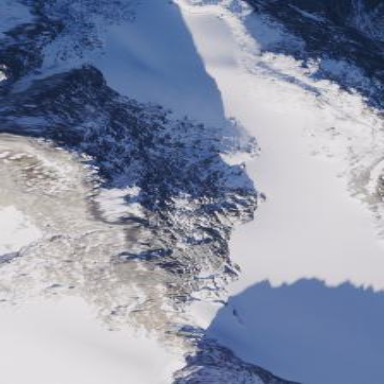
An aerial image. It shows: Majestic glacier in the distance.